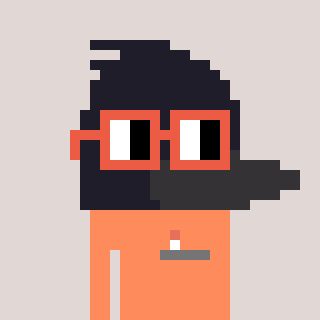
a pixel art character with square orange glasses, a raven-shaped head and a peachy-colored body on a warm background